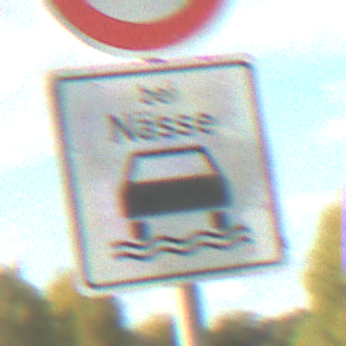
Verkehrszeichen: BeiNaesse
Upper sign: Geschwindigkeit100
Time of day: MorningAfternoon
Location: Outdoor (RoadRail)
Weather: PartlyCloudy
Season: NotSpecified
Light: Natural